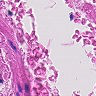
Metastatic tissue present: no